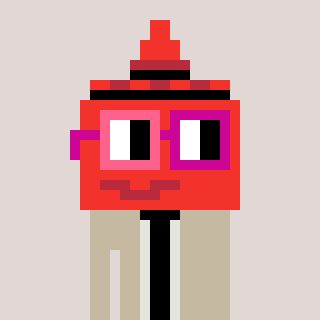
a pixel art character with square pink and red glasses, a ketchup-shaped head and a bege-colored body on a warm background